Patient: sex M, age 60
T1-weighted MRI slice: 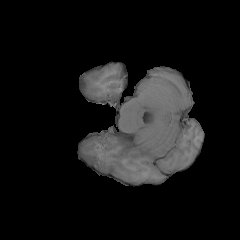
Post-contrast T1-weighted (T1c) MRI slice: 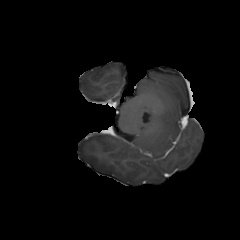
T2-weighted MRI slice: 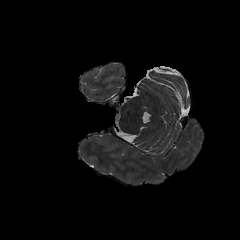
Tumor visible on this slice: no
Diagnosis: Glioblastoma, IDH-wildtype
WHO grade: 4